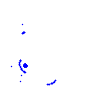
Particle: proton